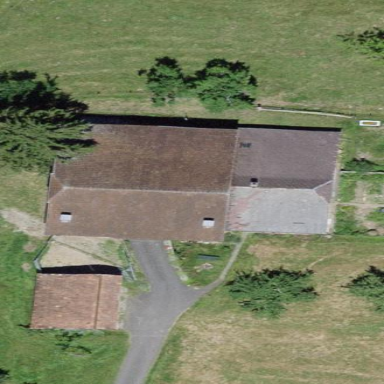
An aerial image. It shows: Farm building.